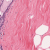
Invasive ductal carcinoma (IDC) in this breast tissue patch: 0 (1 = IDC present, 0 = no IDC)